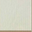
Piece: xx